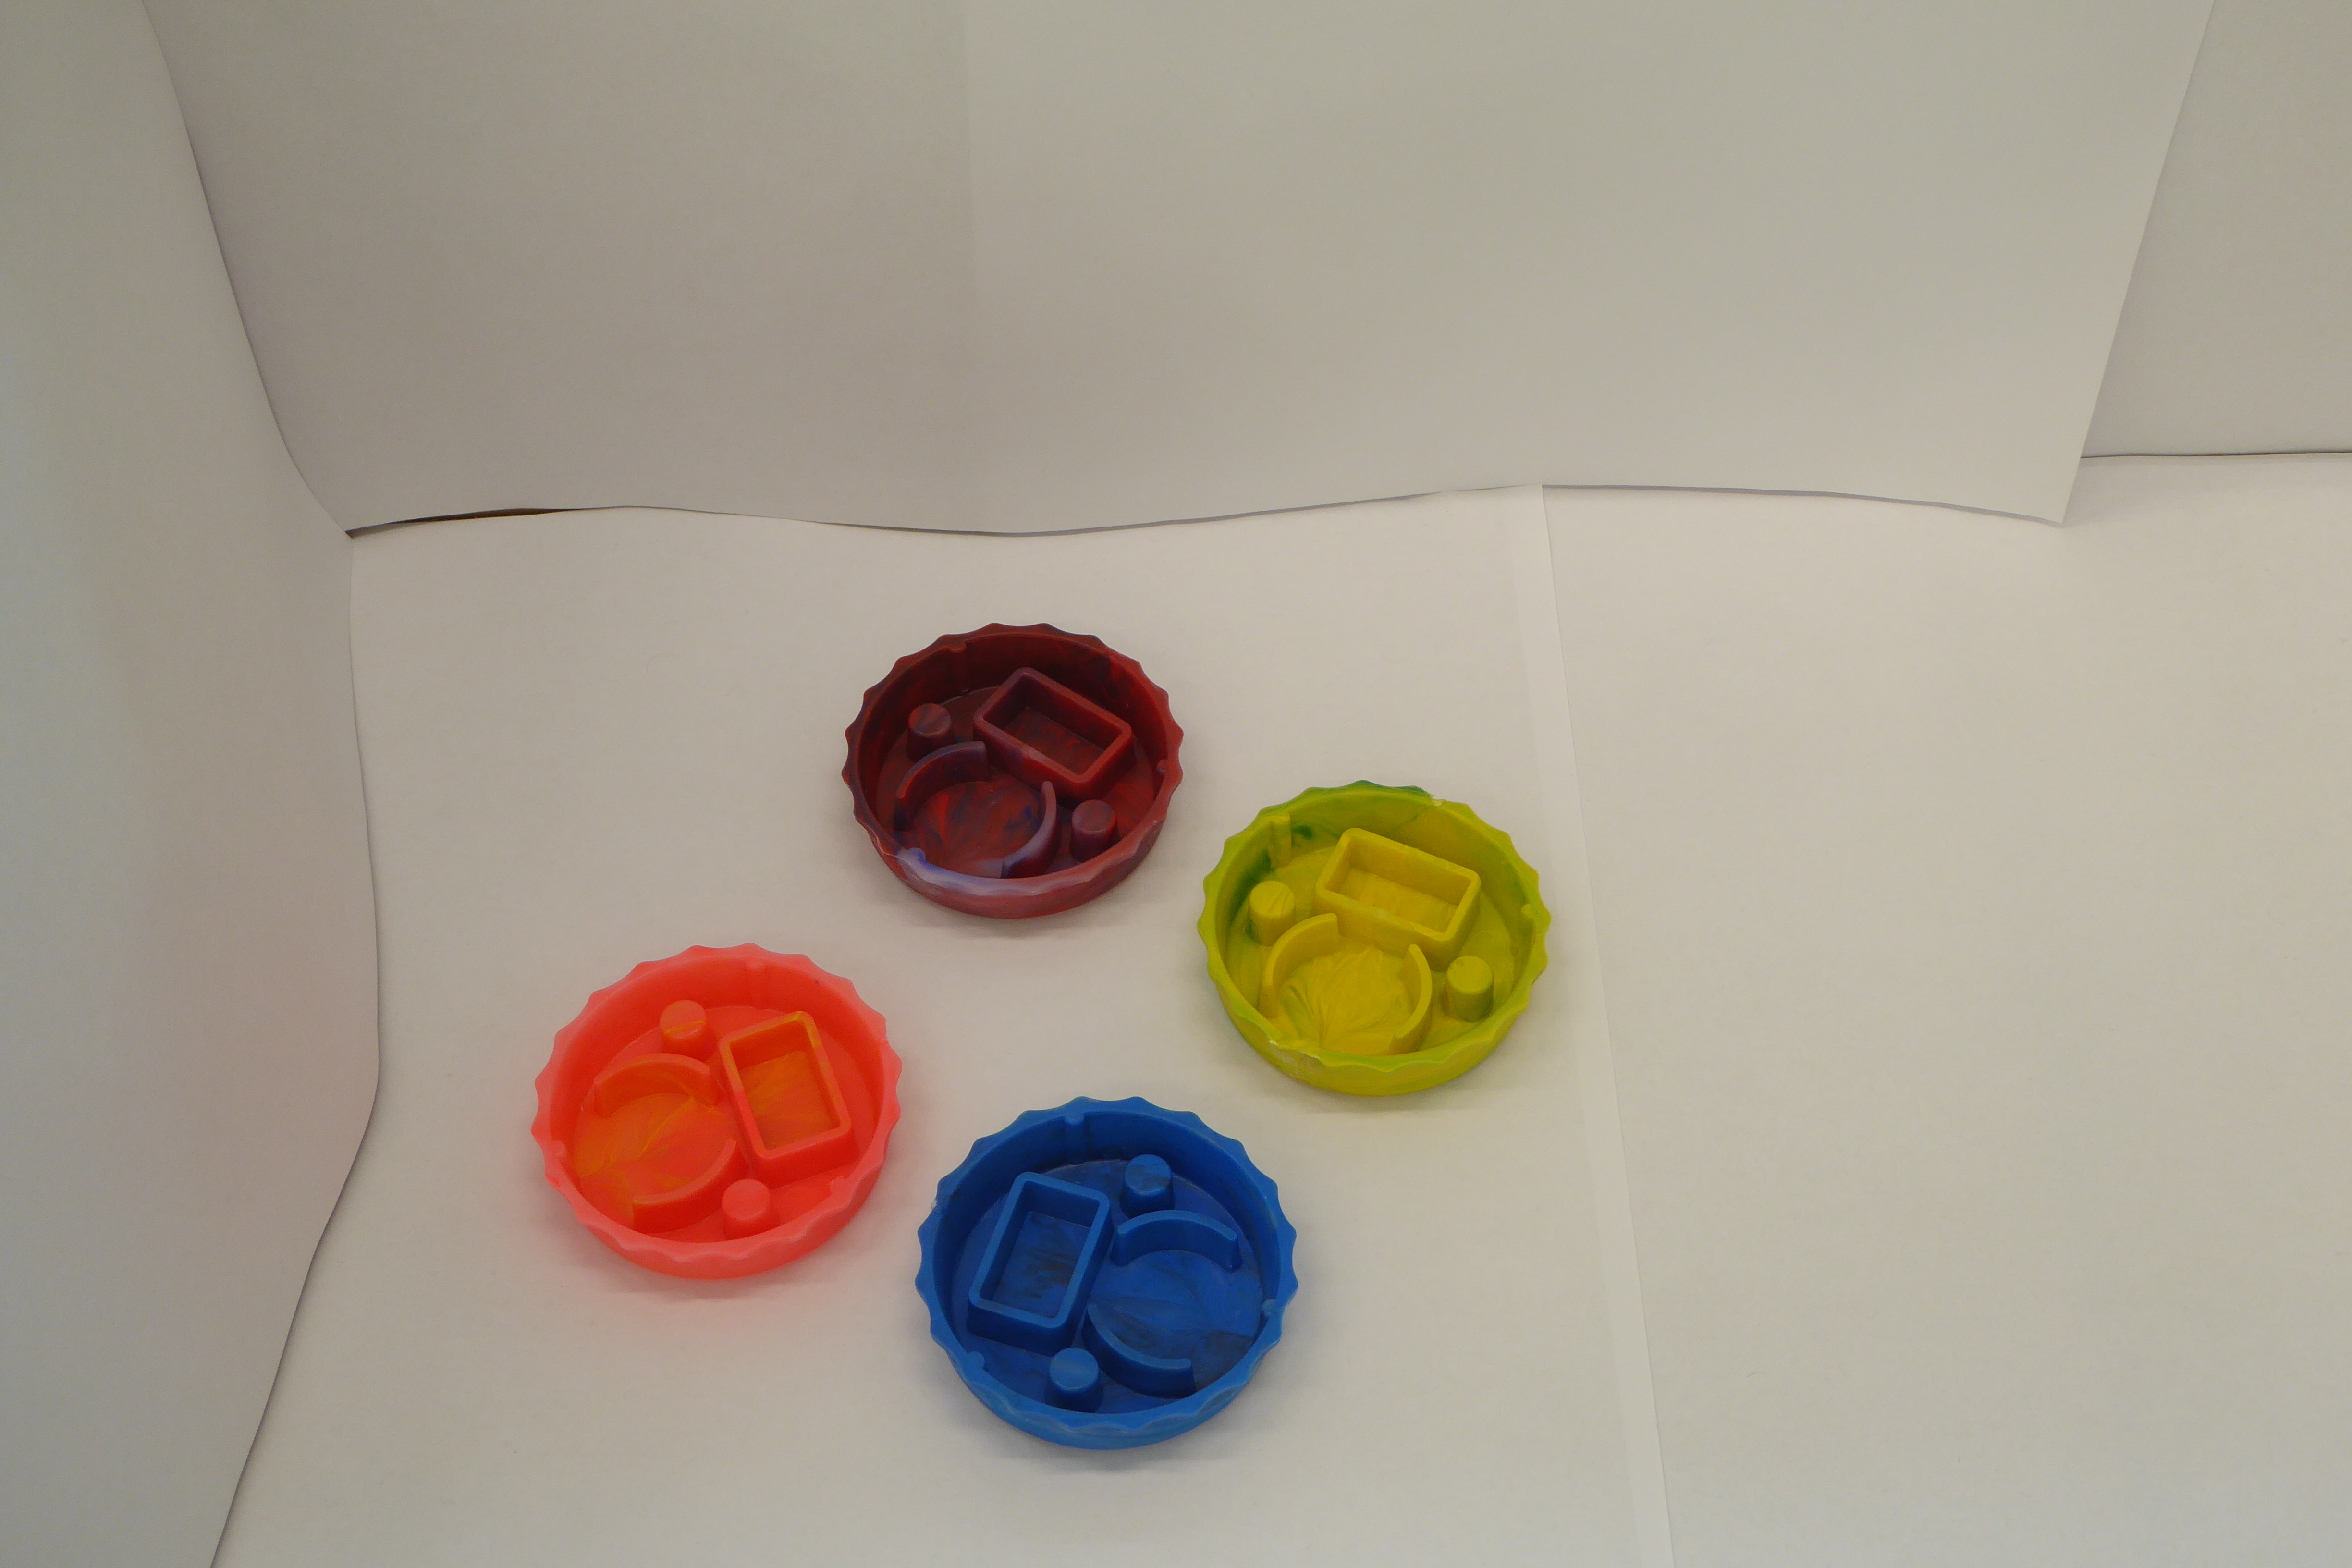
Label: Bottle Opener - Cover